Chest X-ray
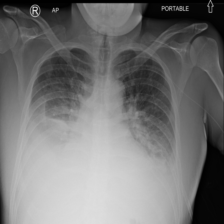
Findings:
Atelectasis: positive
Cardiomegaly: negative
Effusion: positive
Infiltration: negative
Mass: negative
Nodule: negative
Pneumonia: negative
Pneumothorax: negative
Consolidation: negative
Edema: negative
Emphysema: negative
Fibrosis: negative
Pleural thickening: negative
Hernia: negative